Question: I created an section with three articles, im wondering why there is an margin/padding betwenn the articles:

My html:
'''
<section id="home">
<article>
<h1>Ubersicht</h1>
</article>
<article>
<h1>Leute</h1>
</article>
<article>
<h1>Links</h1>
</article>
</section>
'''
And my css:
'''
section { width: 87%;
margin: 0px auto;
}
article {
width:33%;
font-family: 'Open Sans', sans-serif;
background-color:blue;
display: inline-block;
margin:0px;
padding: 0px;
}
'''
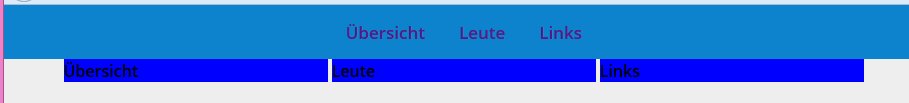
Answer: Try to replace inline-block with block and use 'float:left' Please see this fiddle
<URL>